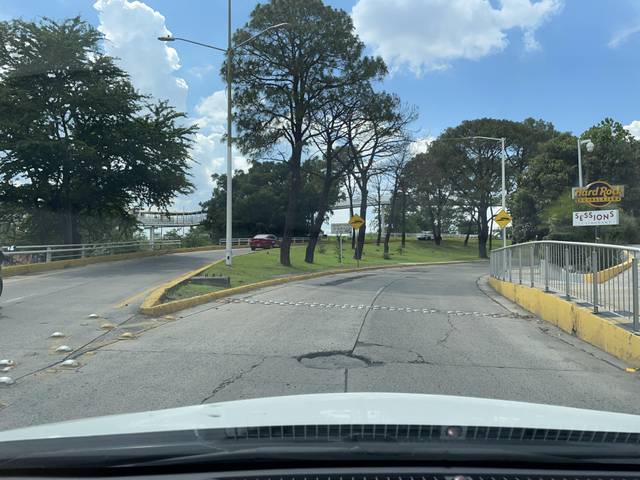
Region: Mexico
Coordinates: 20.676, -103.414